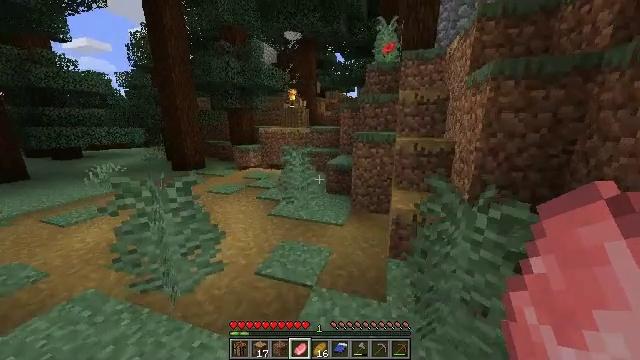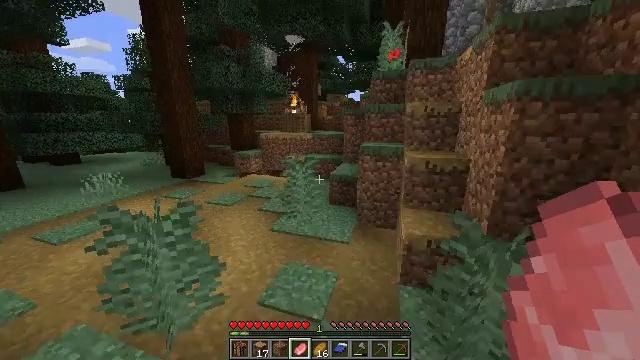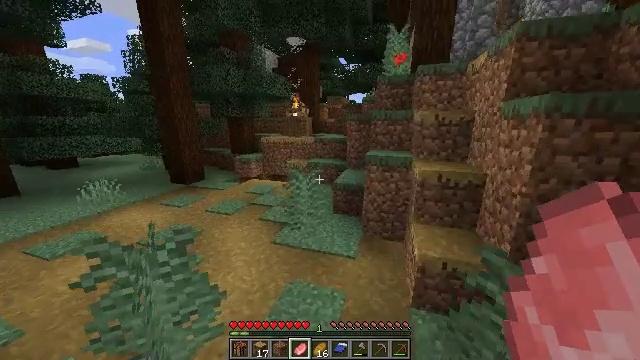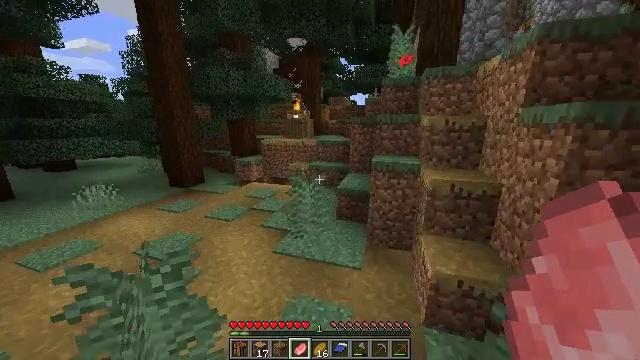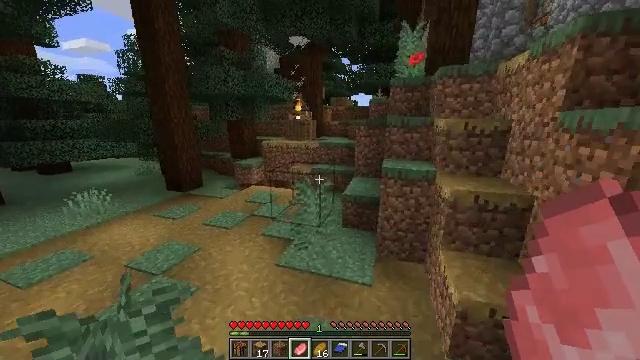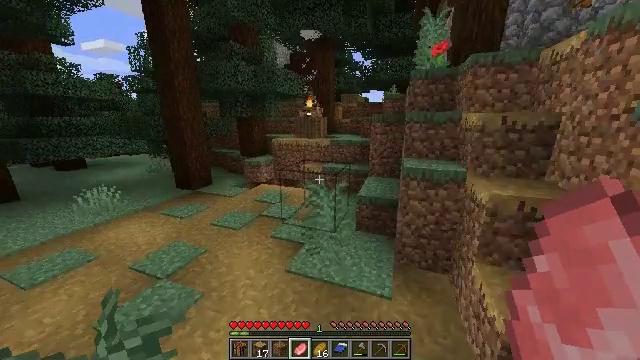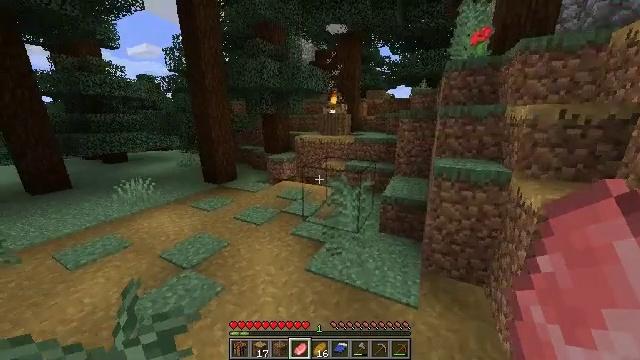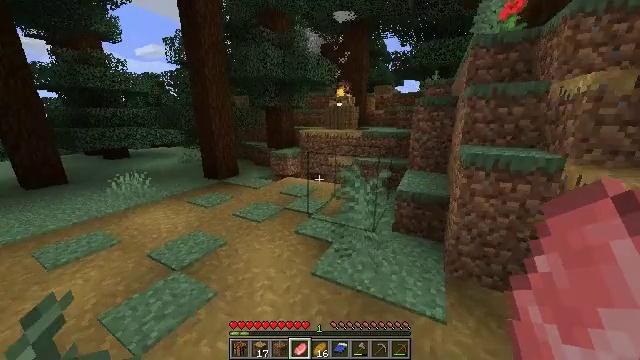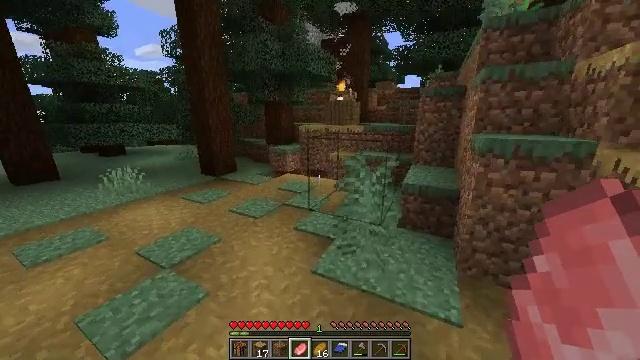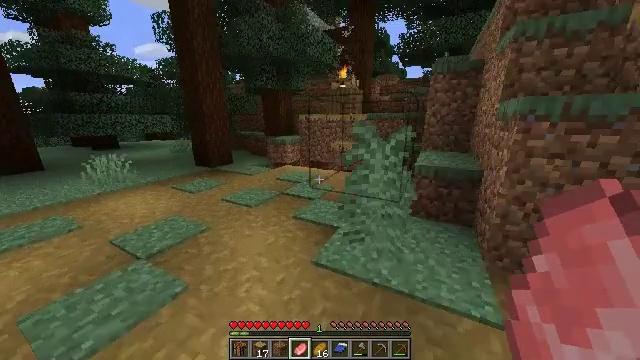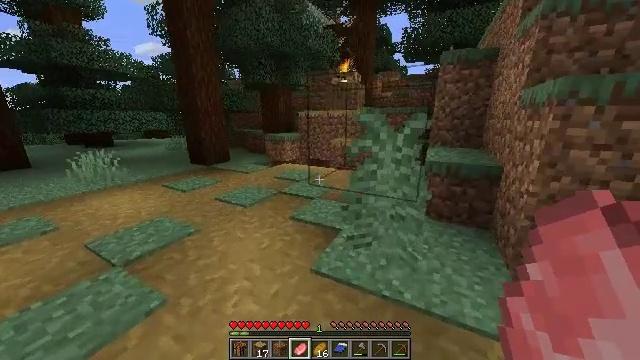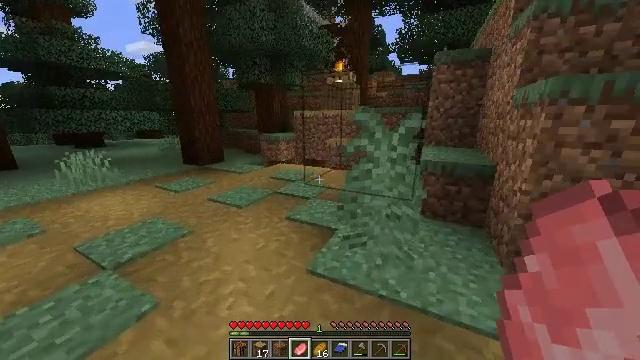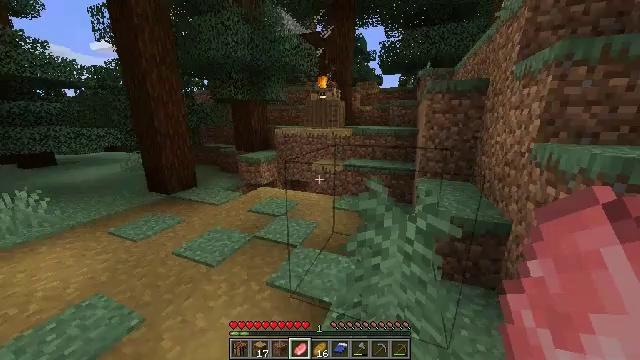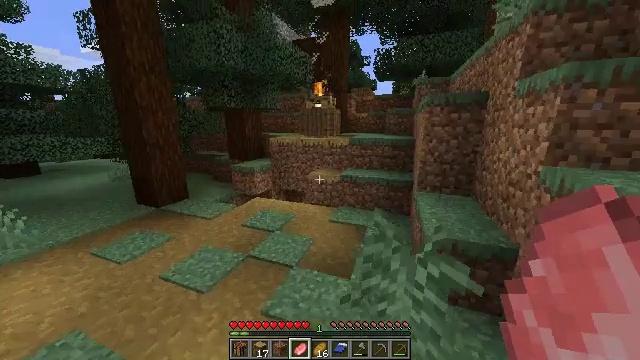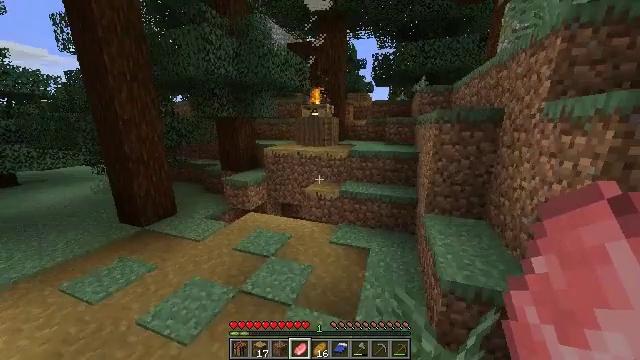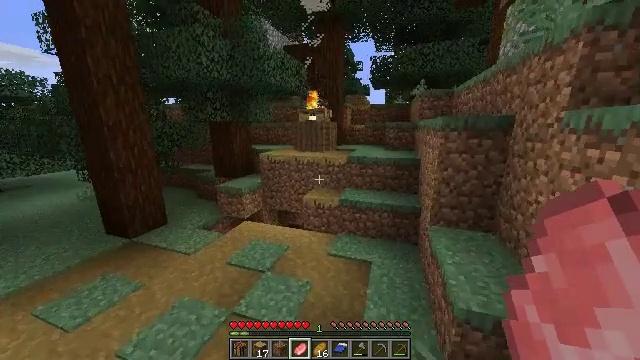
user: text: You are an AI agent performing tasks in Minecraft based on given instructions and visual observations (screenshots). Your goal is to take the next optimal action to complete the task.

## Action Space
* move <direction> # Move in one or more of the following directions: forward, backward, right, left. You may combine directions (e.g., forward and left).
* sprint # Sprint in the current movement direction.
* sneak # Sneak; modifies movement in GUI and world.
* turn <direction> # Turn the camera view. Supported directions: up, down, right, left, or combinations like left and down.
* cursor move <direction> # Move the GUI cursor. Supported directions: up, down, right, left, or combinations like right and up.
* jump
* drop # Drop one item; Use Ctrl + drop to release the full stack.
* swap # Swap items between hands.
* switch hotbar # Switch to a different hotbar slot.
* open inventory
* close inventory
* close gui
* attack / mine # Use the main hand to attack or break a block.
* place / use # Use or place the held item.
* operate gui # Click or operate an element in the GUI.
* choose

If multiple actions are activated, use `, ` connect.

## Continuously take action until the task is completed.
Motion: motion action
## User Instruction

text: Gather mossy cobblestone from a dungeon or ruin.
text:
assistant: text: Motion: move forward and move left, jump
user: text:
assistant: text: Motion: move forward and move left, jump
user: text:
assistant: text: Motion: move forward, jump
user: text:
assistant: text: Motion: move forward, jump
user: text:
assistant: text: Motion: move forward, turn left, jump
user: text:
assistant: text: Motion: move forward, turn left, jump
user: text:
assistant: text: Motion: move forward, turn left, jump
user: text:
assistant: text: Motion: move forward, jump
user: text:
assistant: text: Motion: move forward, jump
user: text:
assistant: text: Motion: move forward, jump
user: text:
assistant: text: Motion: move forward, turn right, jump
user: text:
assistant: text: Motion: move forward, turn right, jump
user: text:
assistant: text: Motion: move forward, turn right, jump
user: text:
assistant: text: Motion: move forward, turn right, jump
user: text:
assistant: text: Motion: move forward, jump
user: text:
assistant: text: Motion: move forward, turn right, jump
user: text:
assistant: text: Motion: move forward, turn right, jump
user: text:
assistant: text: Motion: move forward
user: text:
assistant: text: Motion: move forward
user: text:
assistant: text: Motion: move forward and move right
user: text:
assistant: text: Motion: move forward and move right
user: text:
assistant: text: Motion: move forward and move right, turn right
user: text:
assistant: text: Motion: move forward and move right
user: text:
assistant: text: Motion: move forward and move right
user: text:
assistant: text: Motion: move forward and move right, turn left and down, jump
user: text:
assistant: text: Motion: move forward and move right, turn left and down, jump
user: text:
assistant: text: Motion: move forward and move right, turn left and down, jump
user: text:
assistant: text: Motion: move forward and move right, jump
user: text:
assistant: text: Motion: move forward and move right, jump
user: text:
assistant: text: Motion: move forward and move right, turn left, jump